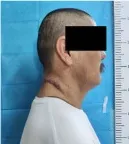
Postoperative clinical and imaging findings. (C-F) Postoperative clinical images of the patient.
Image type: medical_photograph (skin_photograph)